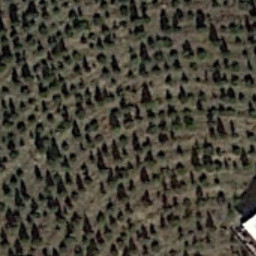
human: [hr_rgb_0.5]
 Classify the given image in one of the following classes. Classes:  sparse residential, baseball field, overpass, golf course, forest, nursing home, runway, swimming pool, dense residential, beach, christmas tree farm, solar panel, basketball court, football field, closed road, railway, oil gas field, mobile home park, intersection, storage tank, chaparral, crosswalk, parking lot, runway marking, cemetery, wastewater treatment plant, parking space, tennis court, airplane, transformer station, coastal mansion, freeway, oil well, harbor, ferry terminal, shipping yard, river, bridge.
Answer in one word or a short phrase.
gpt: christmas tree farm